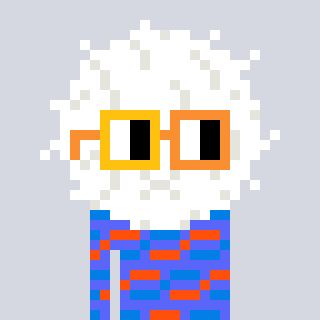
a pixel art character with square yellow and orange glasses, a cottonball-shaped head and a purple-colored body on a cool background